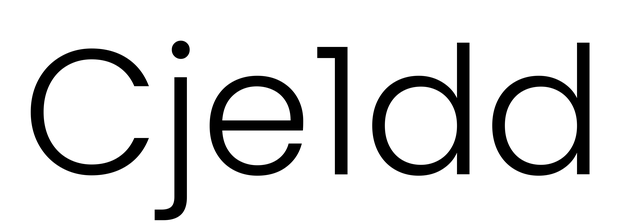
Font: Poppins-Light